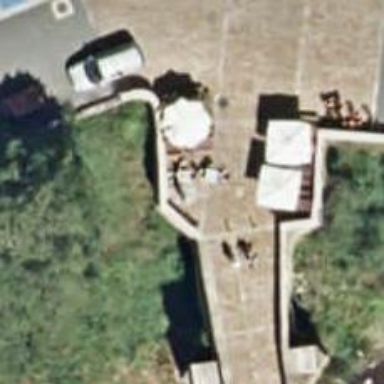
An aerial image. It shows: Statue is seen in the image.